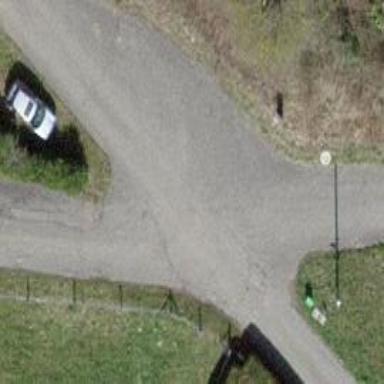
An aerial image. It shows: Compacted path road.